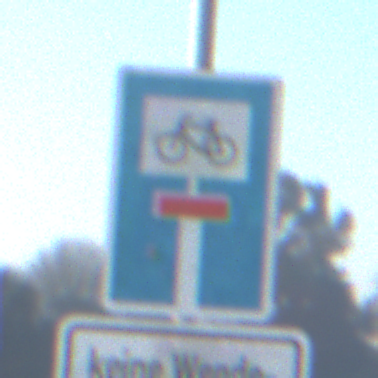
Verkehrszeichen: SackgasseRadverkehrDurchlaessig
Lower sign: HinweisGeaenderteVorfahrtVerkehrsfuehrungVerkehrsregelung3
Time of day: Dawn
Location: Outdoor (Nature)
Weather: Clear
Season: NotSpecified
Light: Natural